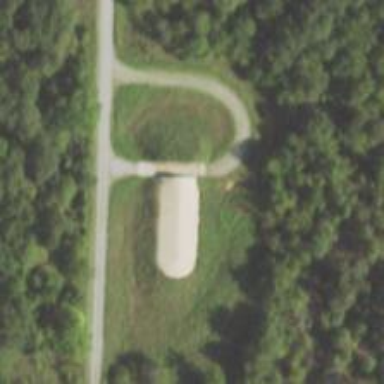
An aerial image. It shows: Military bunker.